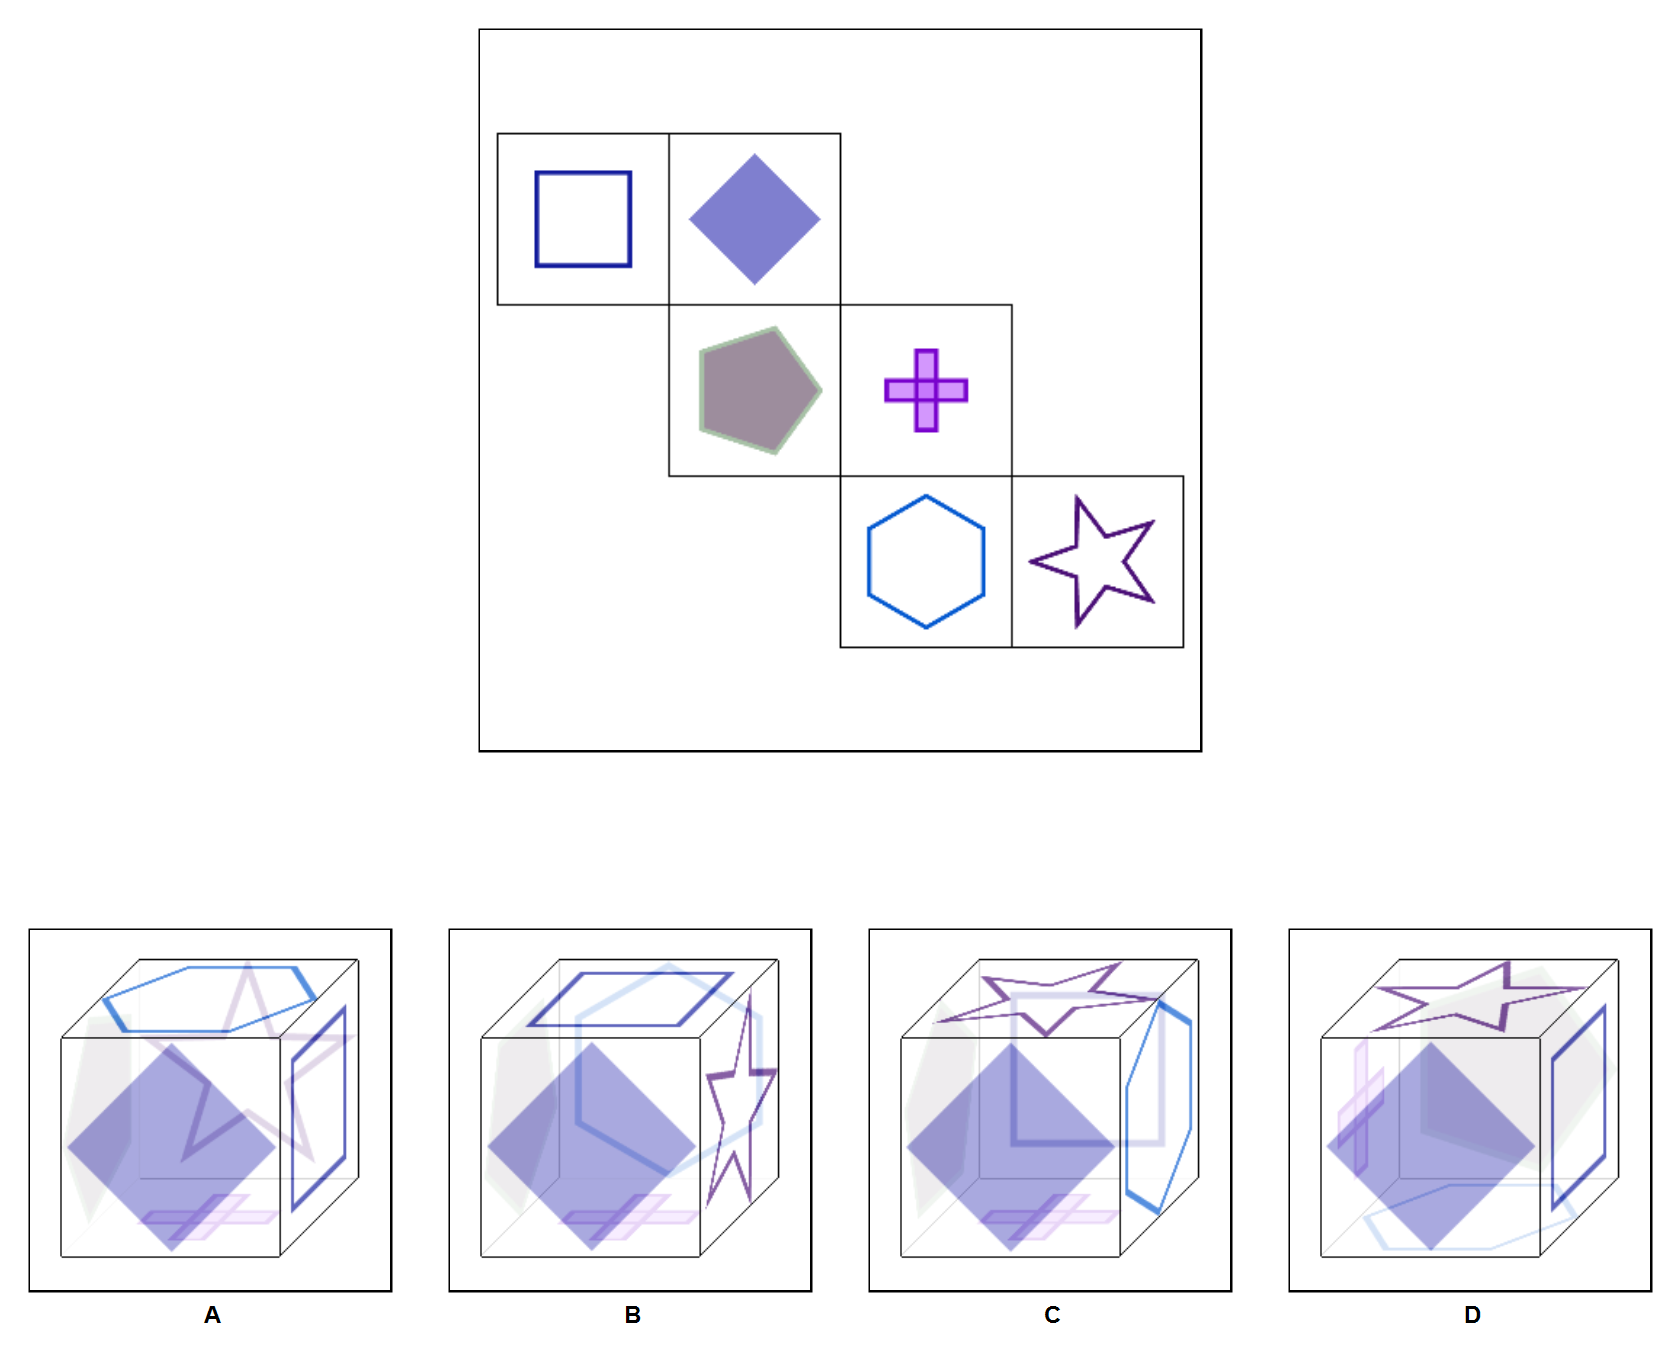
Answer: B